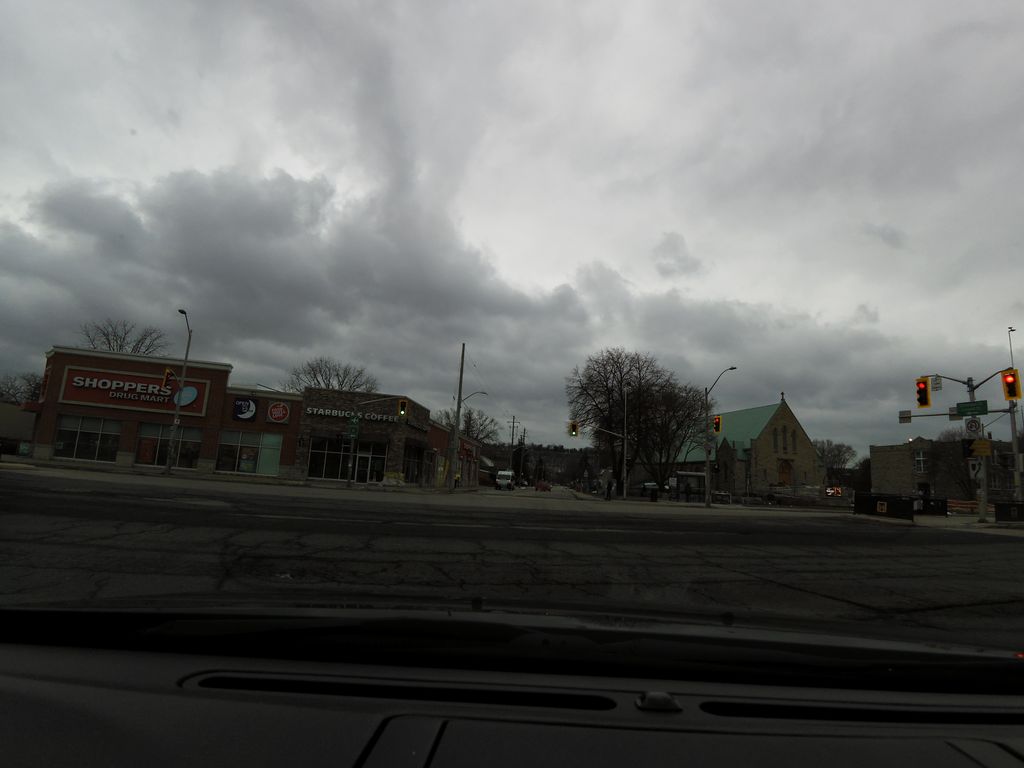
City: hamilton